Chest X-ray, AP view. Patient: 49 years old, sex M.
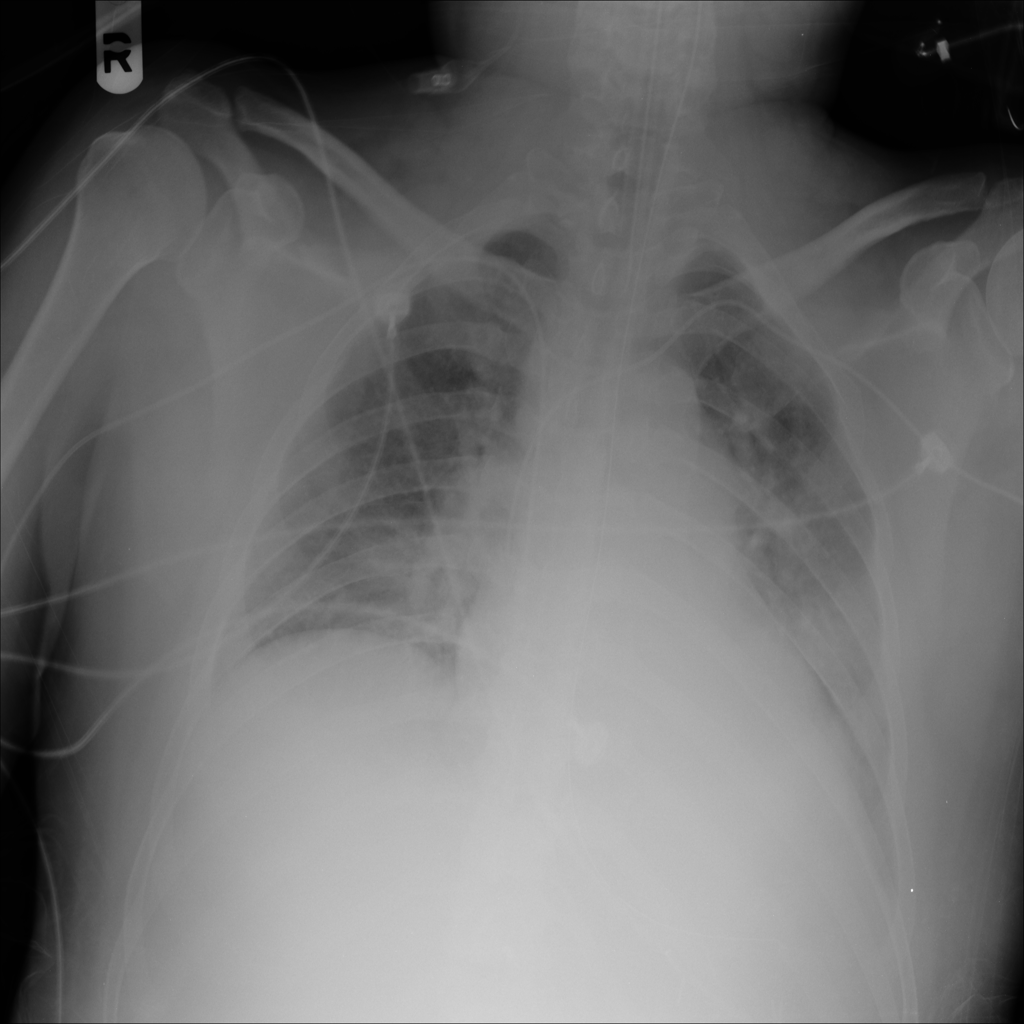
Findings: Consolidation, Effusion, Infiltration